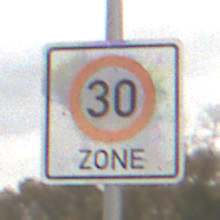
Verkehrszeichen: BeginnZone30
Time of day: MorningAfternoon
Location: Outdoor (Nature)
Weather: Overcast
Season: NotSpecified
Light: Natural